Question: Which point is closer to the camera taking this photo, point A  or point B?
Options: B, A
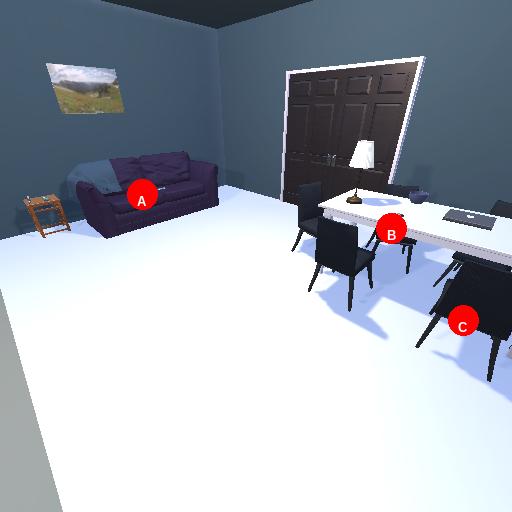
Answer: B